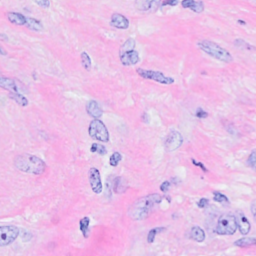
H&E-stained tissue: Breast